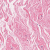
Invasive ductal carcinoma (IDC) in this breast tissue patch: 0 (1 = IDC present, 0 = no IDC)